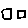
Label: square